Current action and preconditions to check: path_clear

Your task: For each precondition in the list above, predict whether it will hold at this action.

Consider the current scene as observed from the mobile robot's camera, and analyze the predicted future states of all dynamic agents (e.g., people, animals, vehicles, or any moving entities) within the NEXT SECOND.

IMPORTANT: Only answer "very likely" if you are absolutely certain—based on strong, clear evidence—that a dynamic agent will violate the precondition in the predicted future state. Do NOT answer "very likely" for unlikely, ambiguous, or low-probability risks.

Ask yourself for each precondition: Is there a high probability, with clear and convincing evidence, that the predicted future states of any dynamic agent will interfere with the predicted future state of the currently executing action within the NEXT SECOND, causing that precondition to fail?

Assess the risk level based on these predictions. Use "likely" or "very likely" if motions create a clear risk of interference.

Use "neutral" or "improbable" if agents are nearby but their predicted paths are clearly diverging or non-conflicting.

Failure Risk Categories: "very improbable", "improbable", "neutral", "likely", "very likely"

Answer Format: Output ONLY the probability_of_failure value from these categories: "very improbable", "improbable", "neutral", "likely", "very likely"

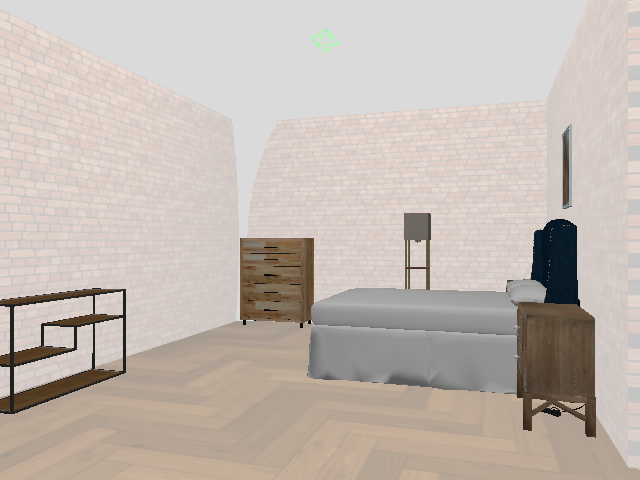

Answer: very improbable